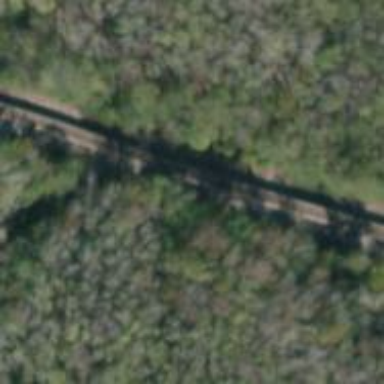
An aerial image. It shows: Bridge over railway line.